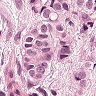
Metastatic tissue present: yes